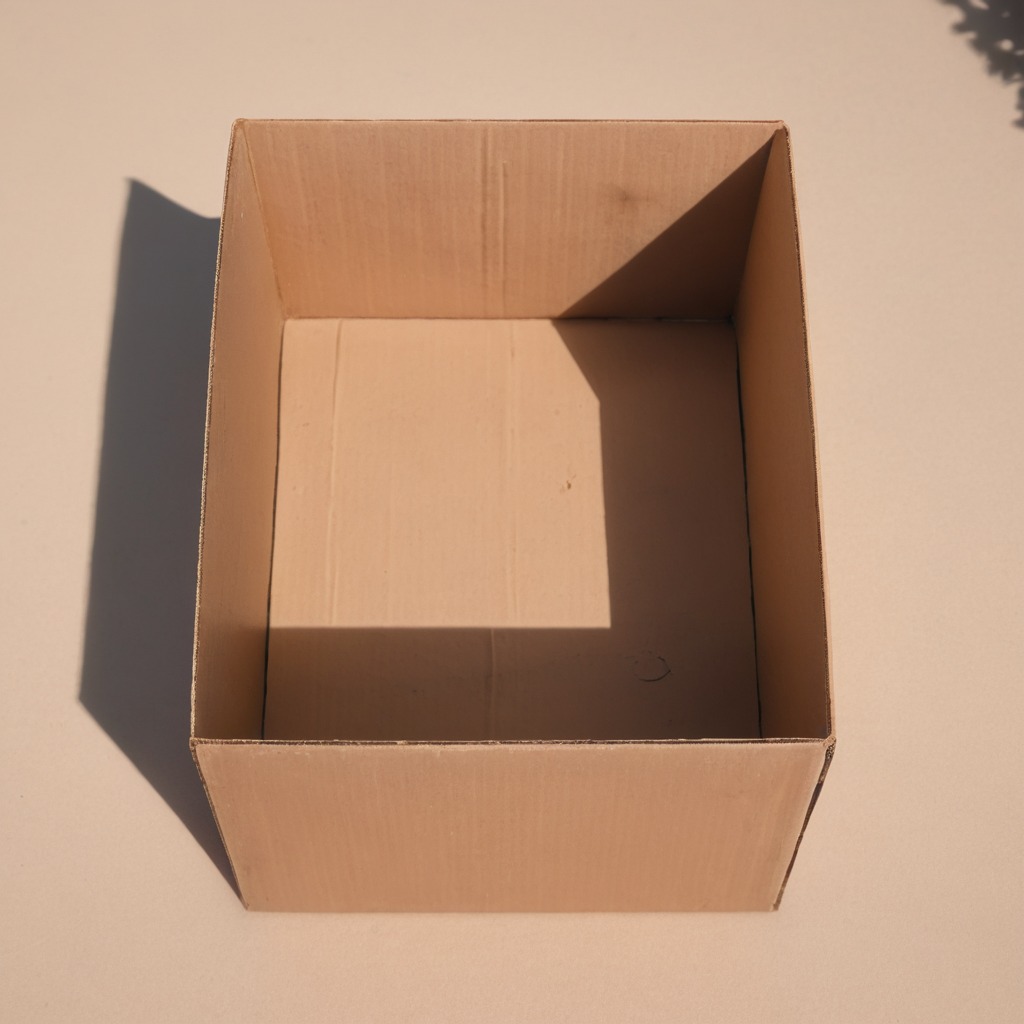
A rubber O-ring is lying on the cardboard box surface in an outdoor workshop during daytime bright natural light soft shadows slightly creased but